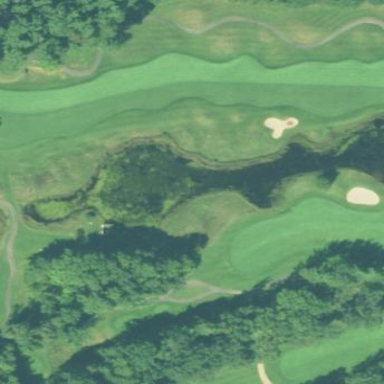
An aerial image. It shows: Water hazard on golf course. The hazard is natural water feature.